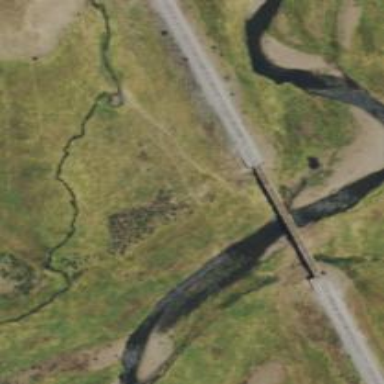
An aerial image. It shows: Narrow-gauge railway on preserved bridge.